Question: Why there is some extra '<p></p>' tags showing in the Elements inspector of Chrome?
Here is a screenshot:

Source code is like this;
'''
<div class="hint">
<p><center class="hint-title">Tips</center></p>
</div>
'''
Thanks for any kind of tips!
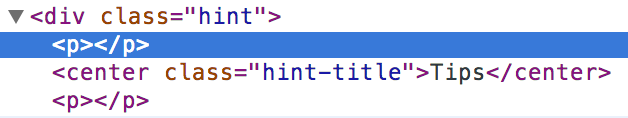
Answer: It's adding extra tags because you are using an invalid tag '<center>'
'''
<center></center> is not in HTML5.
'''
To center text in the html code, use text-align: center; like this
'''
<p class="hint-title" style="text-align: center;">Tips</p>
'''
To center text with classes in your css stylesheet do this
'''
.hint-title { text-align: center; }
'''
<URL>